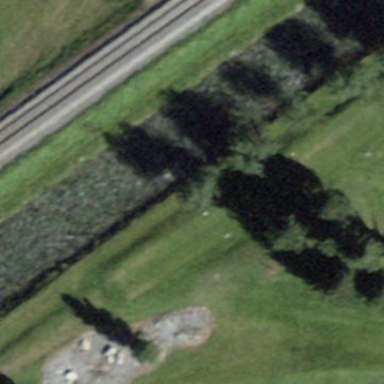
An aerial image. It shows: Grass area designated as golf tee.